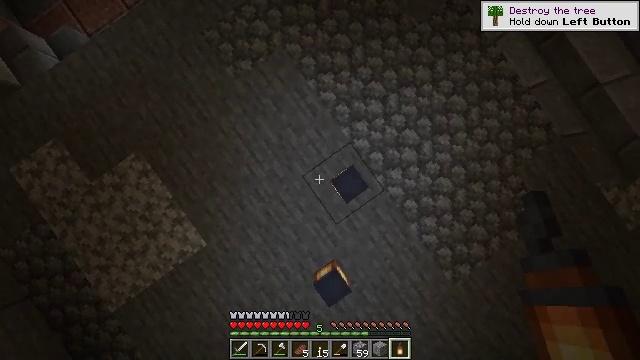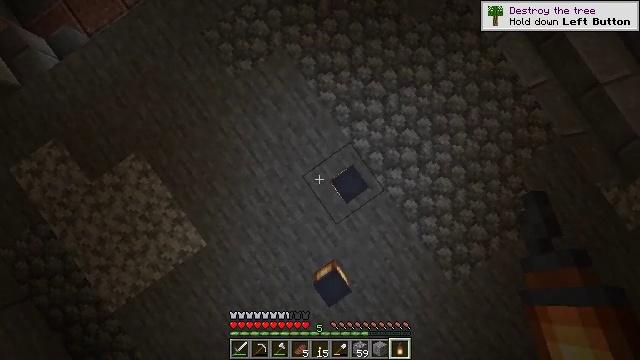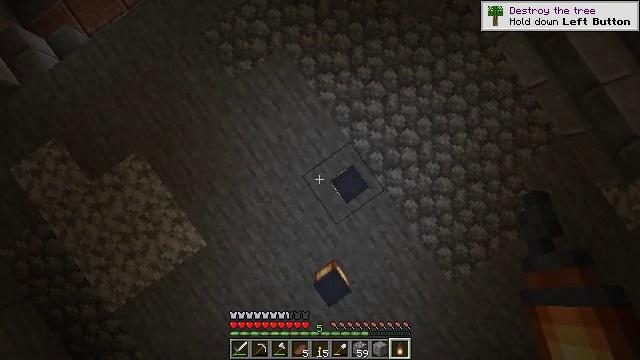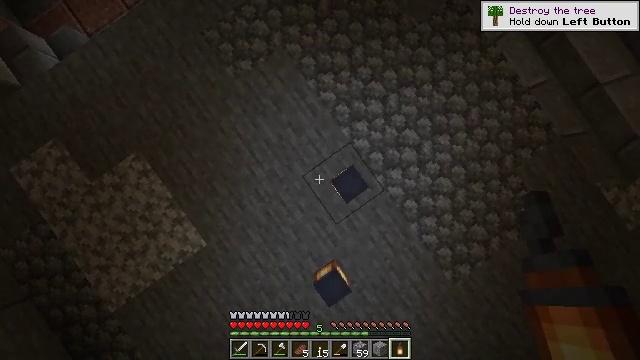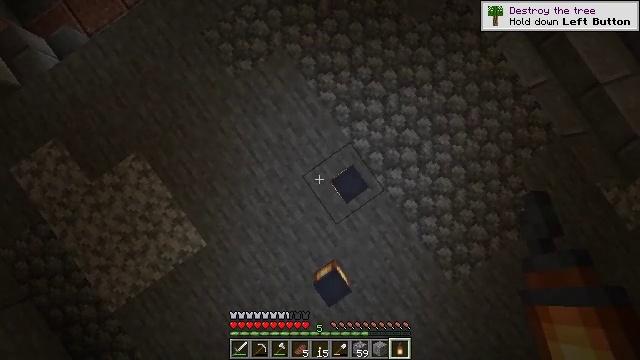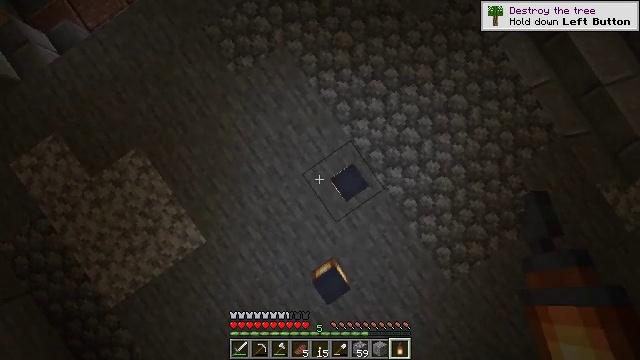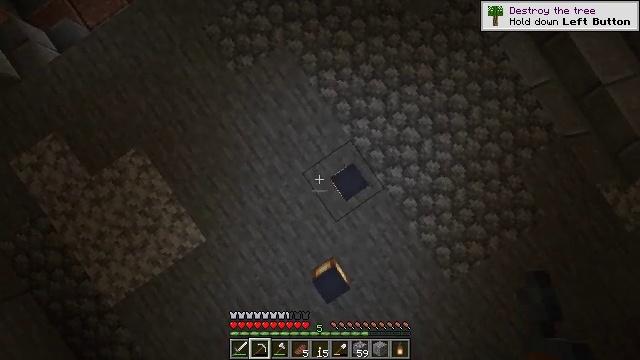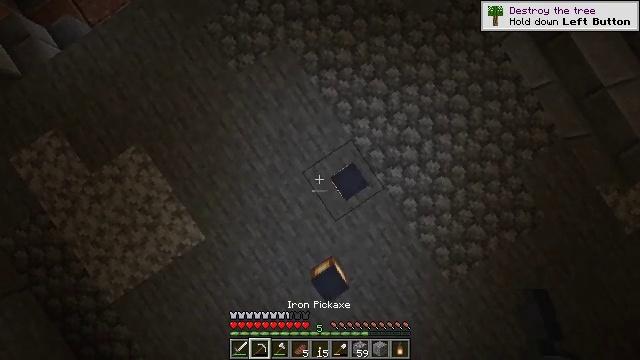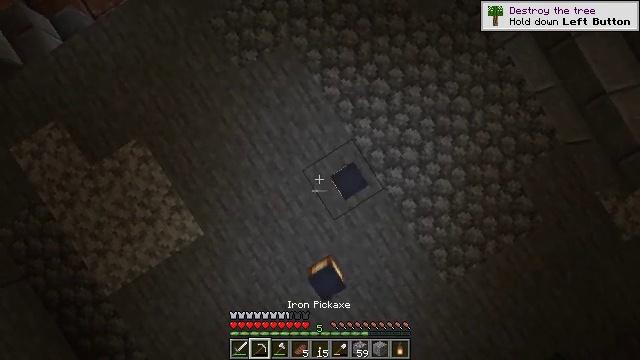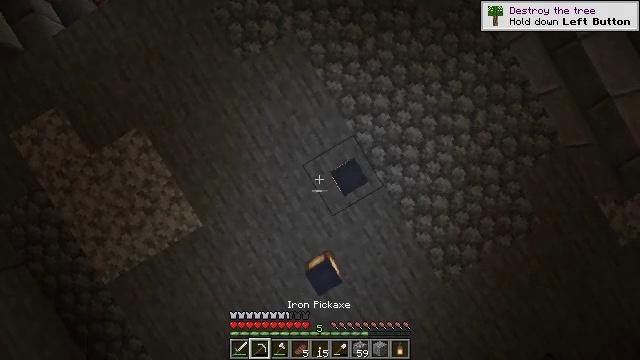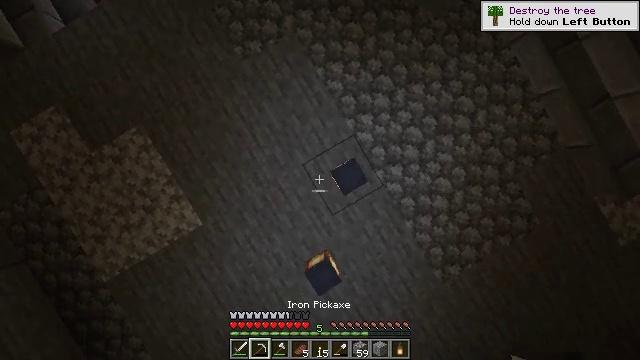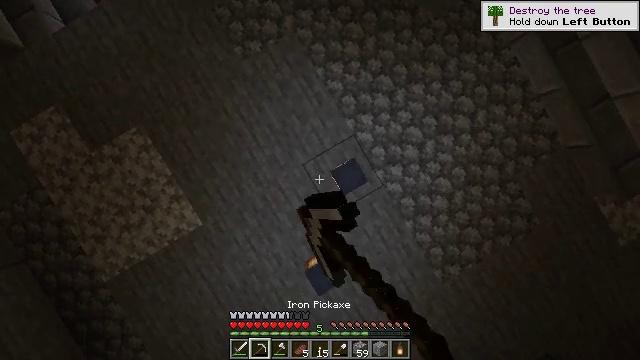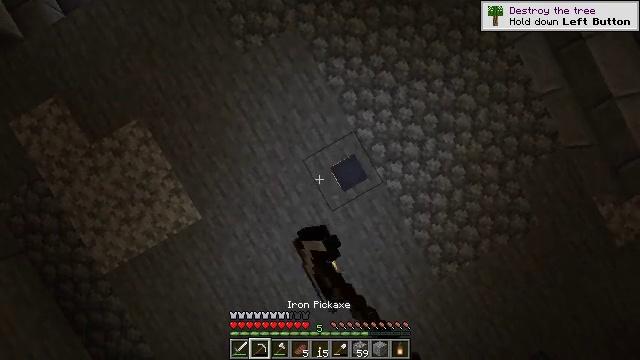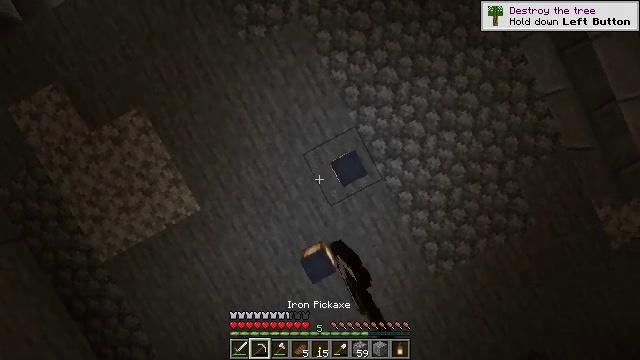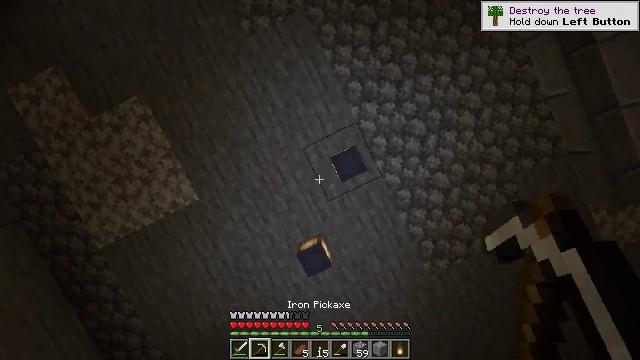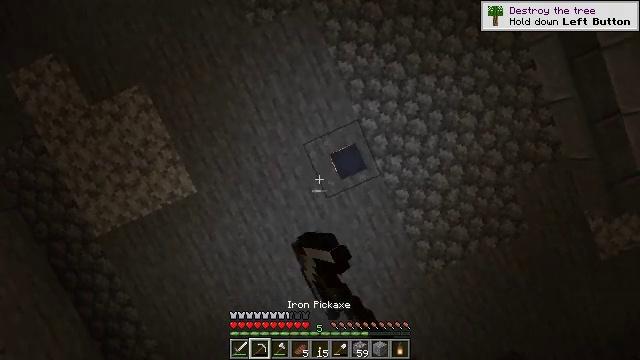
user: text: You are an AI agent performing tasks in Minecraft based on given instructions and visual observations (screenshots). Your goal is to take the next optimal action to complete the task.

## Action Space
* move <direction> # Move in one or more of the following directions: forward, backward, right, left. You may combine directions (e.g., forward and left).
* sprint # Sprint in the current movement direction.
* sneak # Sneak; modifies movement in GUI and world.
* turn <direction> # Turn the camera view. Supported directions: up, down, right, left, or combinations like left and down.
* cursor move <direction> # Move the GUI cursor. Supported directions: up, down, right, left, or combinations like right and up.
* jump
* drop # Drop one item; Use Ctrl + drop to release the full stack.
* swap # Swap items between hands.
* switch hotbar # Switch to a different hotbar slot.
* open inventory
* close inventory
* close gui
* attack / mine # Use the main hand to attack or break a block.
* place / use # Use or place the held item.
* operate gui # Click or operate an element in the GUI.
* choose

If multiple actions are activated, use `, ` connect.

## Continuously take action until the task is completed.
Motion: motion action
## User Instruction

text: Left-click to mine the lantern.
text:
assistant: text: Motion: no_op
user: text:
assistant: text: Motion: no_op
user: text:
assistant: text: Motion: no_op
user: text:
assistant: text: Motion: no_op
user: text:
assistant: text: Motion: no_op
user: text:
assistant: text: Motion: switch to hotbar 2
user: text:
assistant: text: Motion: switch to hotbar 2
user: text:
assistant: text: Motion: turn right, switch to hotbar 2
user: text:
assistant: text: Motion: turn right and down, switch to hotbar 2
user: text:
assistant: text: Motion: attack / mine
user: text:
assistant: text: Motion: attack / mine
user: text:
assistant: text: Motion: attack / mine
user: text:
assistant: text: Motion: turn right and down, attack / mine
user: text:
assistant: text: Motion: turn right and down, attack / mine
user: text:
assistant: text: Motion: turn right, attack / mine
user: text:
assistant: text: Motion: turn right, attack / mine
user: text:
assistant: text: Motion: turn right and down, attack / mine
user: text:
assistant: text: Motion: turn right and down, attack / mine
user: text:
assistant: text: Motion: turn right, attack / mine
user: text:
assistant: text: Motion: turn right, attack / mine
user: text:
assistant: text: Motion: turn right, attack / mine
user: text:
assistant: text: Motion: turn right, attack / mine
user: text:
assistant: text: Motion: turn right, attack / mine
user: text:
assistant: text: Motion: turn right, attack / mine
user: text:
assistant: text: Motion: attack / mine
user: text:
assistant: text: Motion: attack / mine
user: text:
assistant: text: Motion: attack / mine
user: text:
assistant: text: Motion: attack / mine
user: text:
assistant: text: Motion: turn right and up, attack / mine
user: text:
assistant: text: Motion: turn right and up, attack / mine